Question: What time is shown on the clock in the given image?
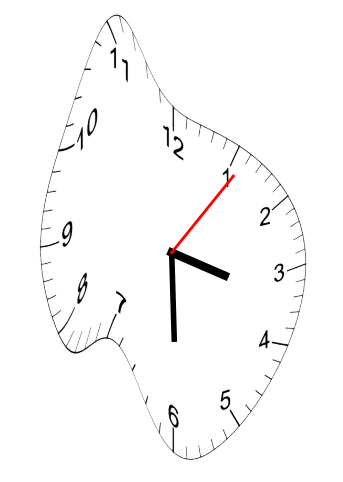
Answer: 03:30:06